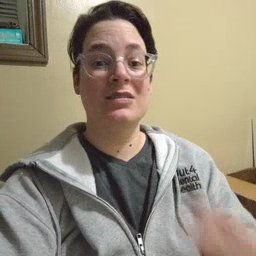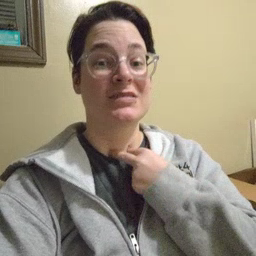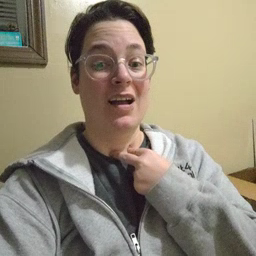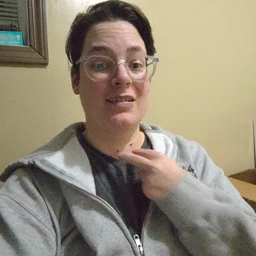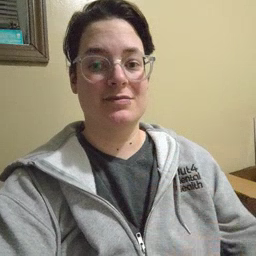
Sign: stuck